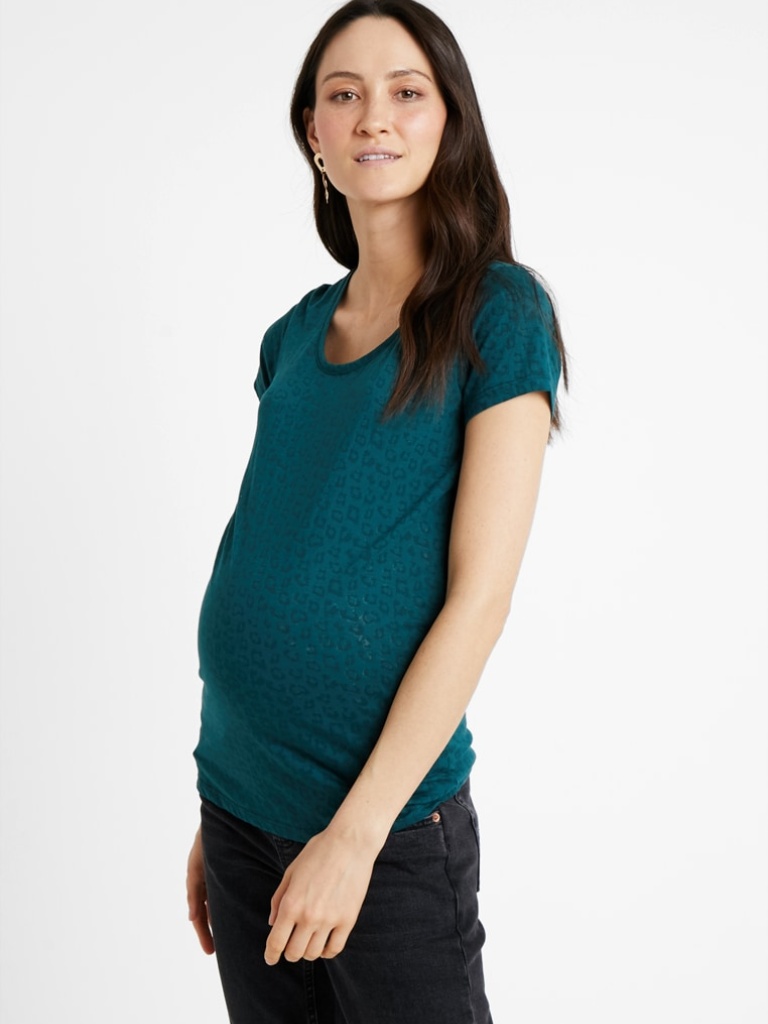
jersey fitted short sleeve hip length Untucked round t-shirt